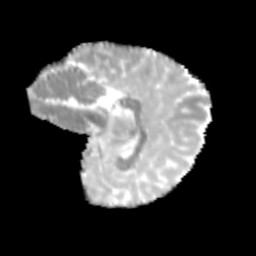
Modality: MD
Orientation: sagittal
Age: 12
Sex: female
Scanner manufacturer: siemens
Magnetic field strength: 3 T
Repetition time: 3.8 s
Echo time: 0.07 s